Chest X-ray. View position: PA
Patient age: 54
Patient sex: M
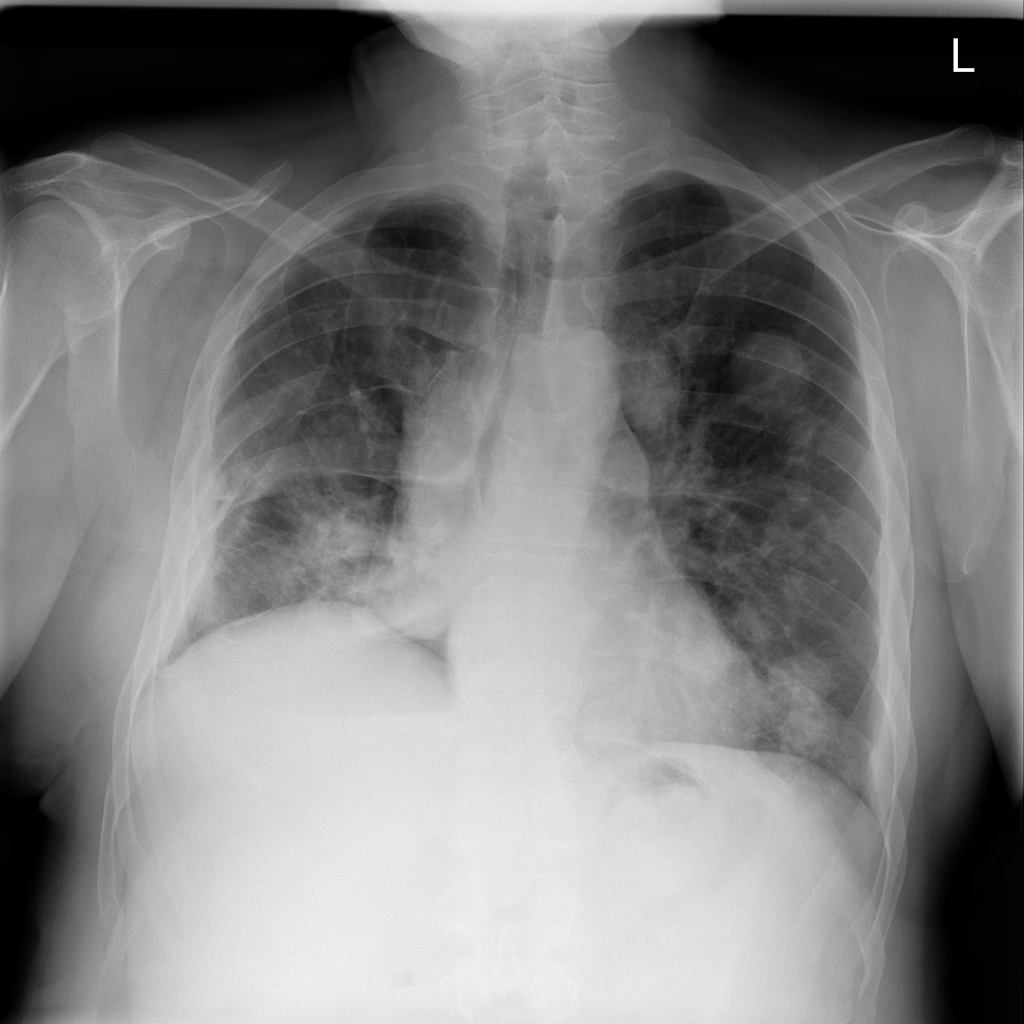
Finding: Pneumothorax